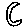
Label: moon